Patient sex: M
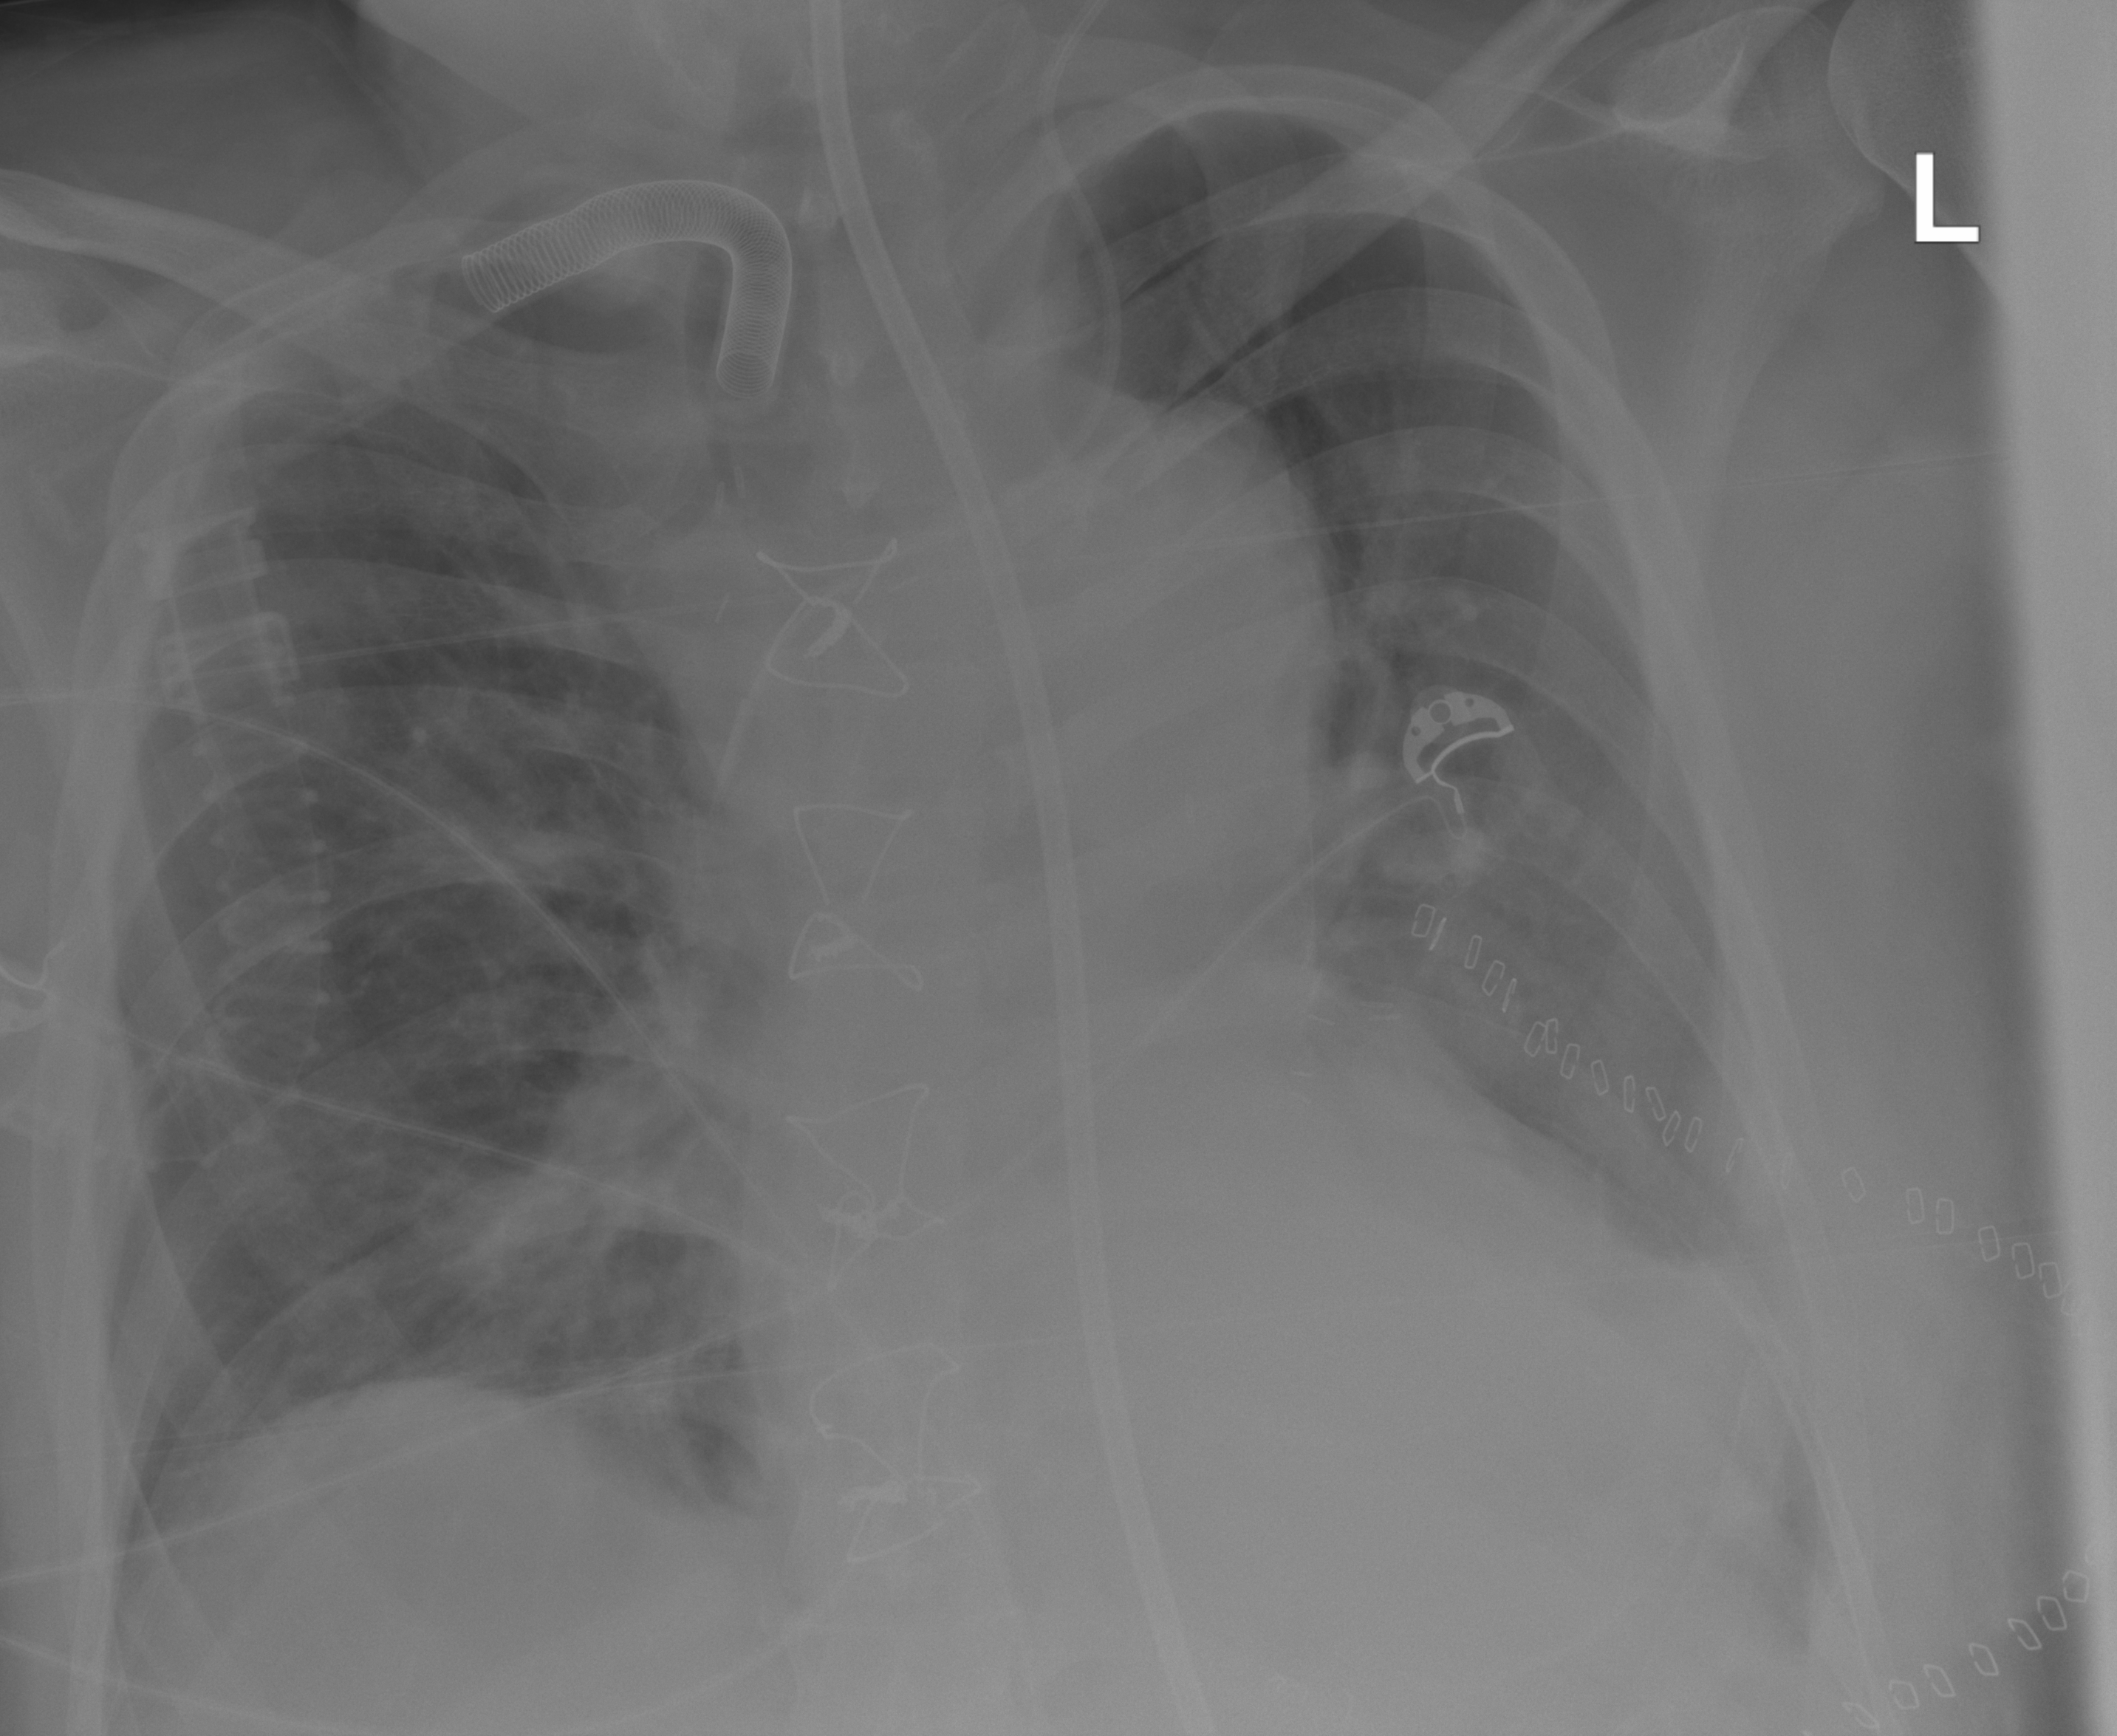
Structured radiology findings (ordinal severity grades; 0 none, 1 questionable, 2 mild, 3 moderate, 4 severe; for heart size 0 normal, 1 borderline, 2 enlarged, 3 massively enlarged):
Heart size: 2
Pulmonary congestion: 0
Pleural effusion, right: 2
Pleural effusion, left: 2
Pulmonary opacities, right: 2
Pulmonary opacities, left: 0
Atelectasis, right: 2
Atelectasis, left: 2